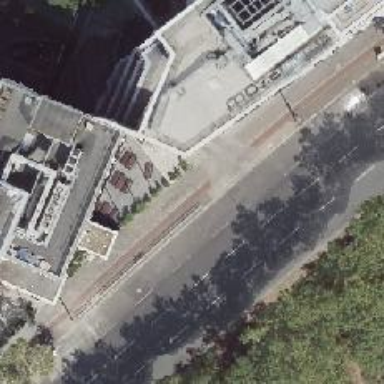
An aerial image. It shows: Sidewalk along the footway.